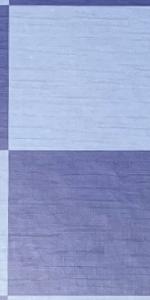
Label: Empty